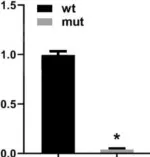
Expression of TYK2 in wild type and c.2395G>A mutant HEK293T cell line. MRNA expression of FLAG-TYK2, and ,TYK2-GFP in both wild type, and ,c.2395G>A mutant HEK293T cell.
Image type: pathology (immunostaining)